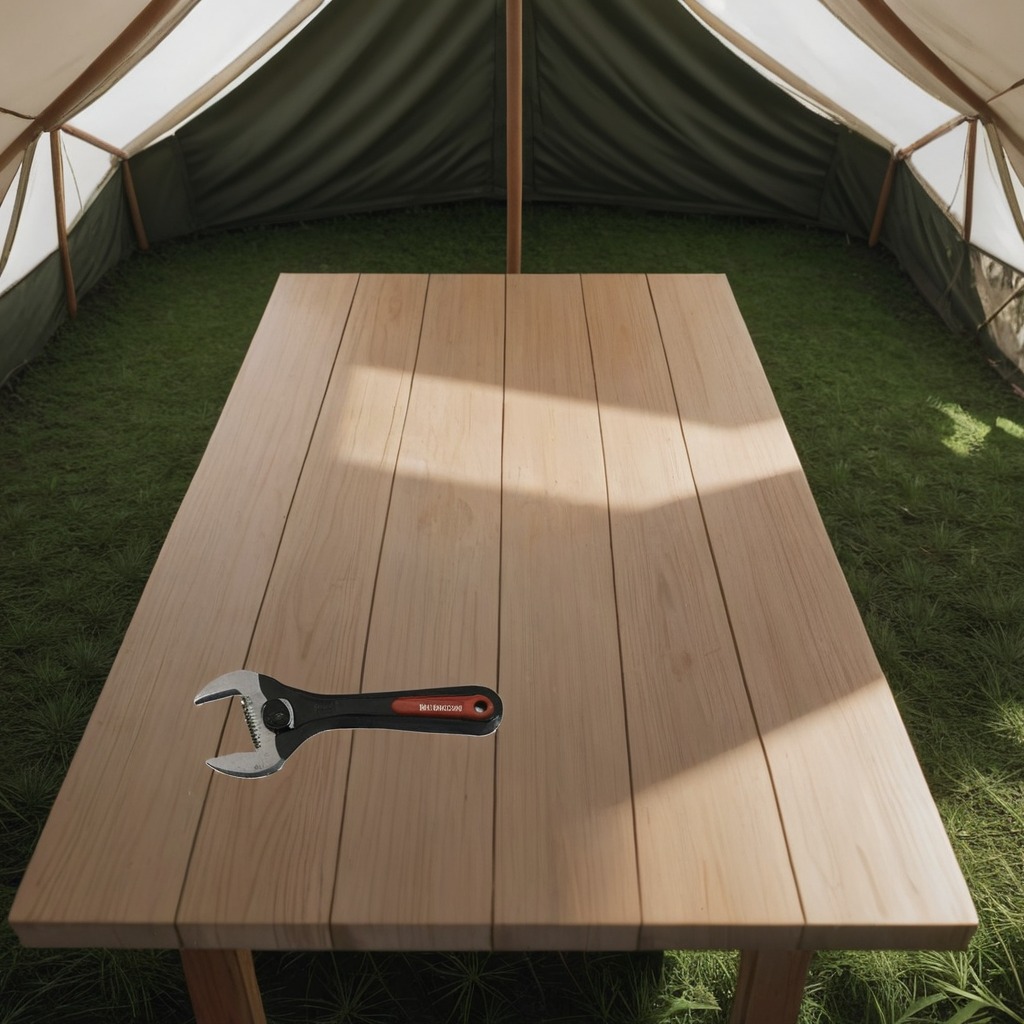
An wrench is lying on a clean wooden table inside a jungle field workshop tent humid ambient light worn but